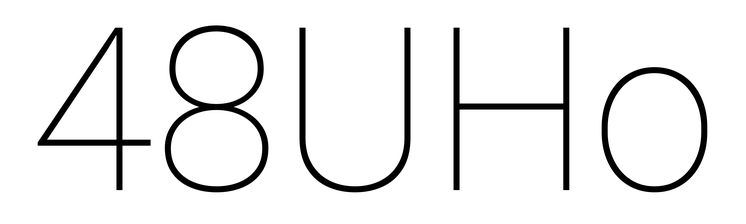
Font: Roboto_Thin